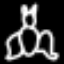
Label: frog